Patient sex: M
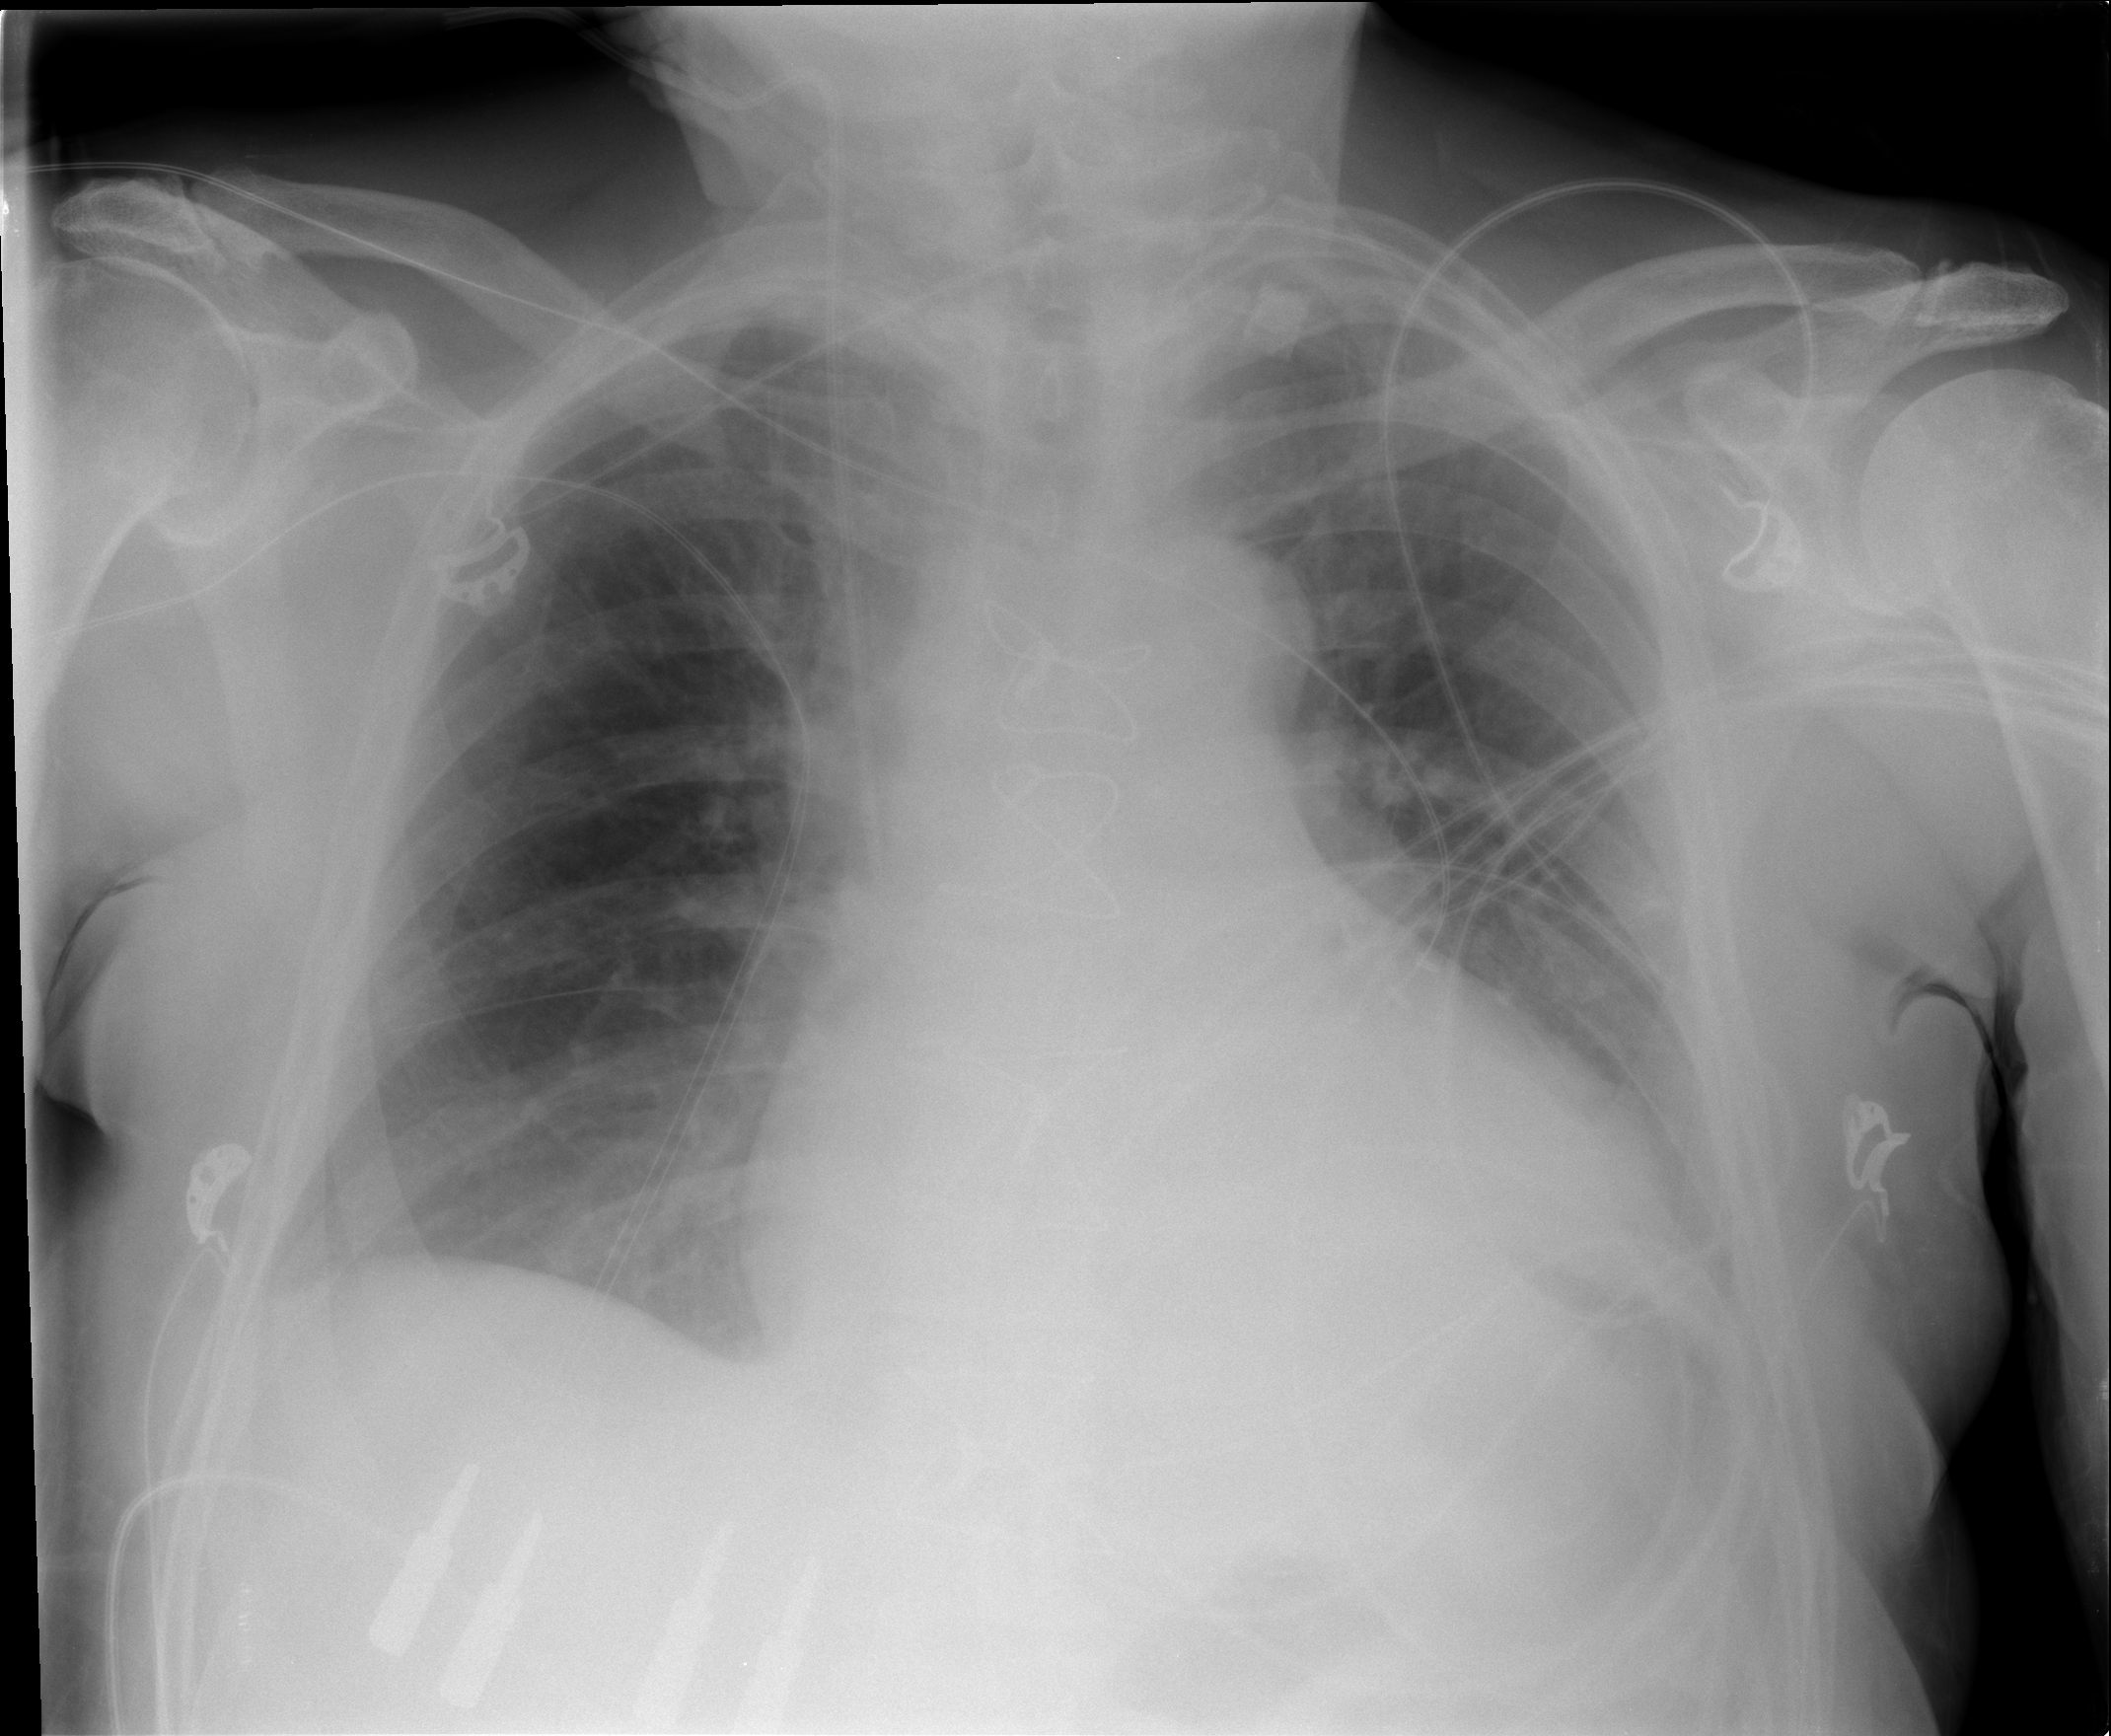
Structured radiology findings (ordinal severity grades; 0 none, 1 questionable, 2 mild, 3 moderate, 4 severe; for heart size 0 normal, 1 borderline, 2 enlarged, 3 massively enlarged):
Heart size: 2
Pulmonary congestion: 0
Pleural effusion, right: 2
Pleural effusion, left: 2
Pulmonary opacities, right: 0
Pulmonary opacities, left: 0
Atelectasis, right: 1
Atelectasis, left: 2